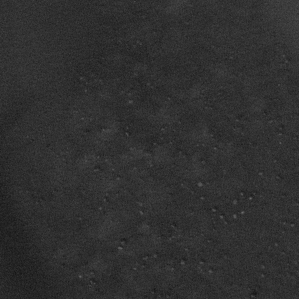
Label: frost